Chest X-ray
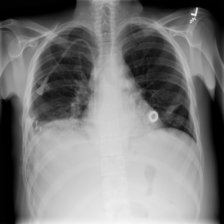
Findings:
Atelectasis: positive
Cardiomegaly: negative
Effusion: positive
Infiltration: negative
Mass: negative
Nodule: negative
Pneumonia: negative
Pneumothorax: negative
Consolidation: negative
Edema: negative
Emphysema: negative
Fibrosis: negative
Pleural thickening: negative
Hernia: negative